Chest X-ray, PA view. Patient: 57 years old, sex M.
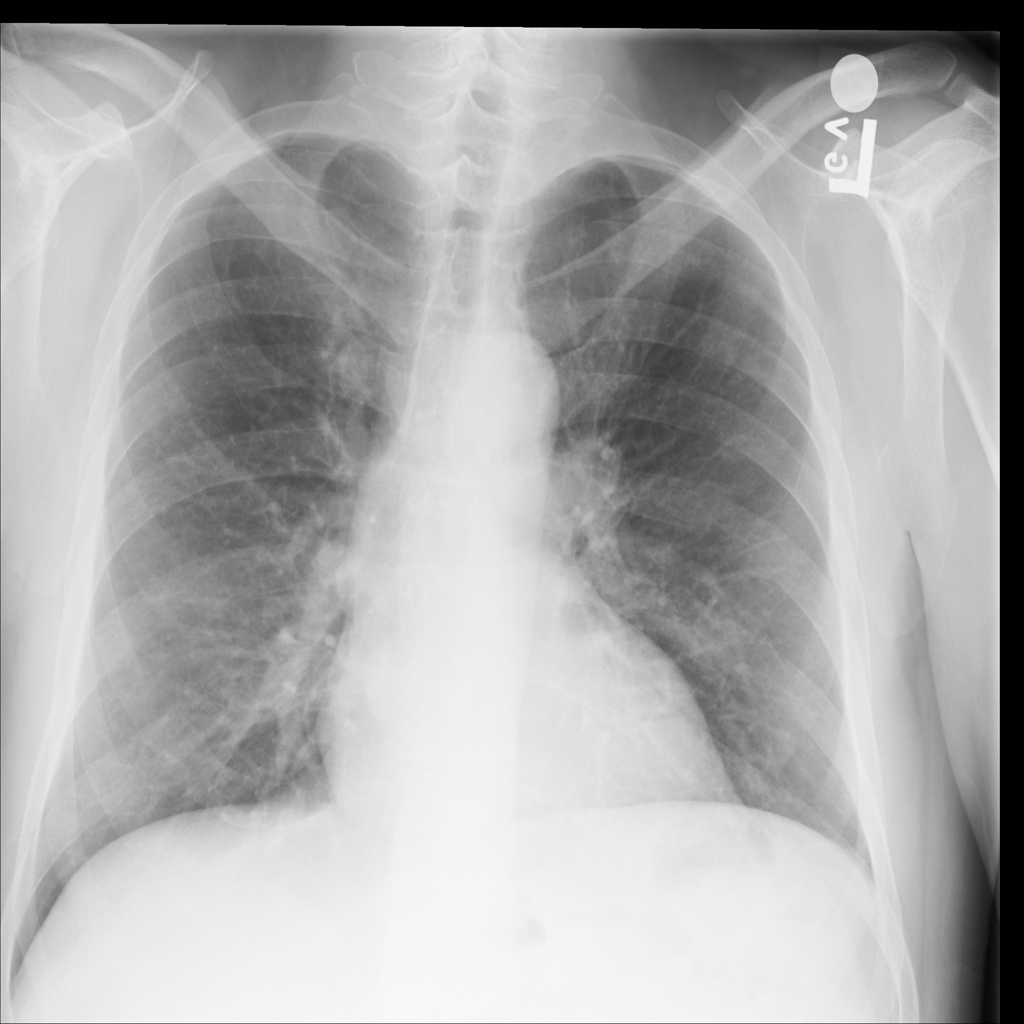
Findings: No Finding